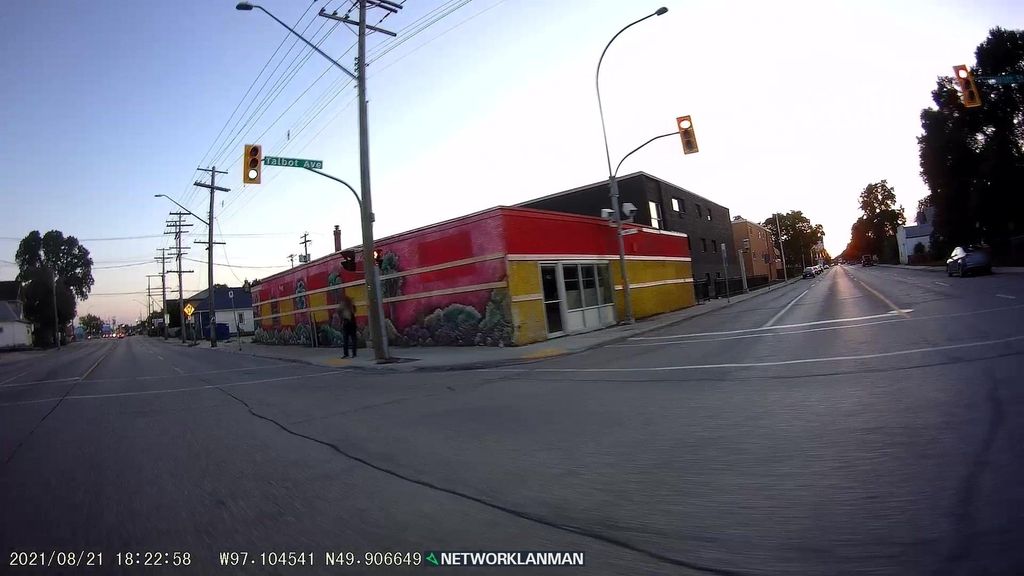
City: winnipeg